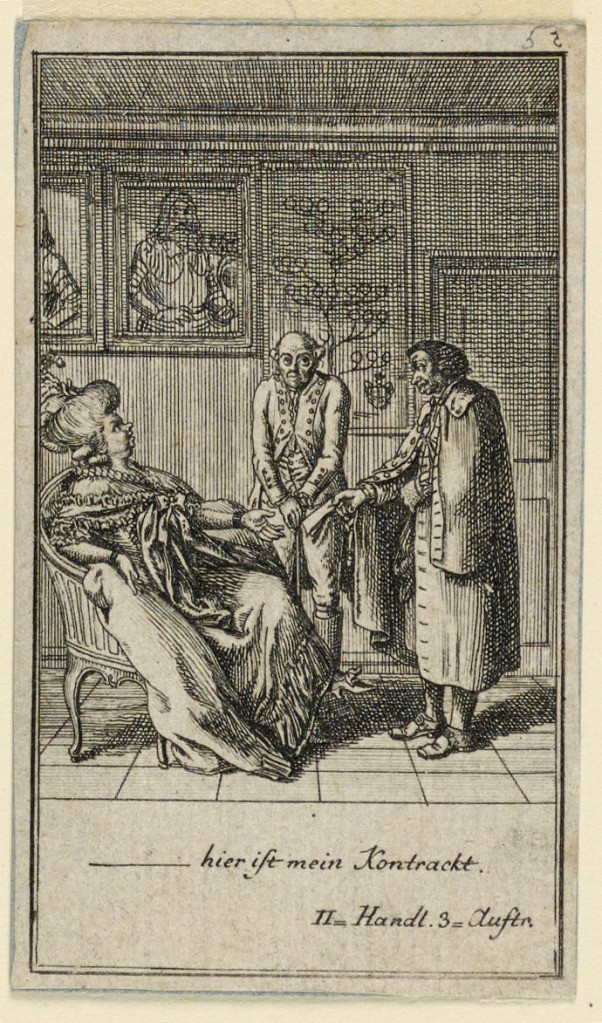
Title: The Elderly Woman Hires a Man, Illustration of the Play "Nicht mehr als sachs Schuesseln" by Fredrich Wilhelm Grossman in "Königl: Grosbrit [anische] Genealogischer Kalender auf das 1782 Jahr Lauenberg bey J.G. Berenberg"
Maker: Daniel Nikolaus Chodowiecki, German, 1726 - 1801
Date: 1781
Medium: Line and stipple engraving with etching on paper
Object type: Print
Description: She is seated and receives the contract from a reduced-looking individual. The husband watches the proceedings. Paraphernalia of writing hangs on the wall.